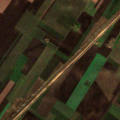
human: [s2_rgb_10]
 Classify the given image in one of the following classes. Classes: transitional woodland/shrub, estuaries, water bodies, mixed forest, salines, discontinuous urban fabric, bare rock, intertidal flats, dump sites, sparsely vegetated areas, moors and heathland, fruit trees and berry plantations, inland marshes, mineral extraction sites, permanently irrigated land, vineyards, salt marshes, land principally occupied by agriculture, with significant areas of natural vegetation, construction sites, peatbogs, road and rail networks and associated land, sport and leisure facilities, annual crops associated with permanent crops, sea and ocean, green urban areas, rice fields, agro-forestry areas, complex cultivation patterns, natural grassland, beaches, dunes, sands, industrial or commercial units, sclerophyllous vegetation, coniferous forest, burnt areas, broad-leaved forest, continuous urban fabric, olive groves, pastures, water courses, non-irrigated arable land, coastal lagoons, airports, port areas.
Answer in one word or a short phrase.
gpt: non-irrigated arable land